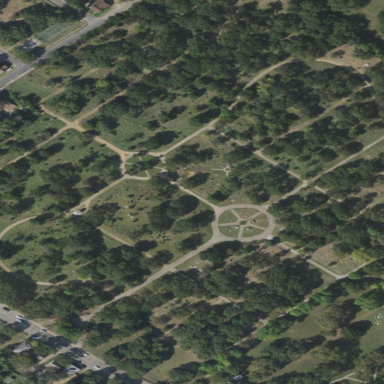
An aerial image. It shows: Graveyard area designated as cemetery.